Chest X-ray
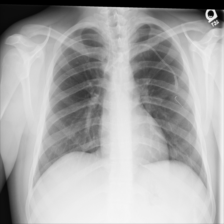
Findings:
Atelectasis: negative
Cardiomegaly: negative
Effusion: negative
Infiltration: negative
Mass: negative
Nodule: negative
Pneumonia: negative
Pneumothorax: negative
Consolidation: negative
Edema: negative
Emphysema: negative
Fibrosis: negative
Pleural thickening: negative
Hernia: negative